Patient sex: F
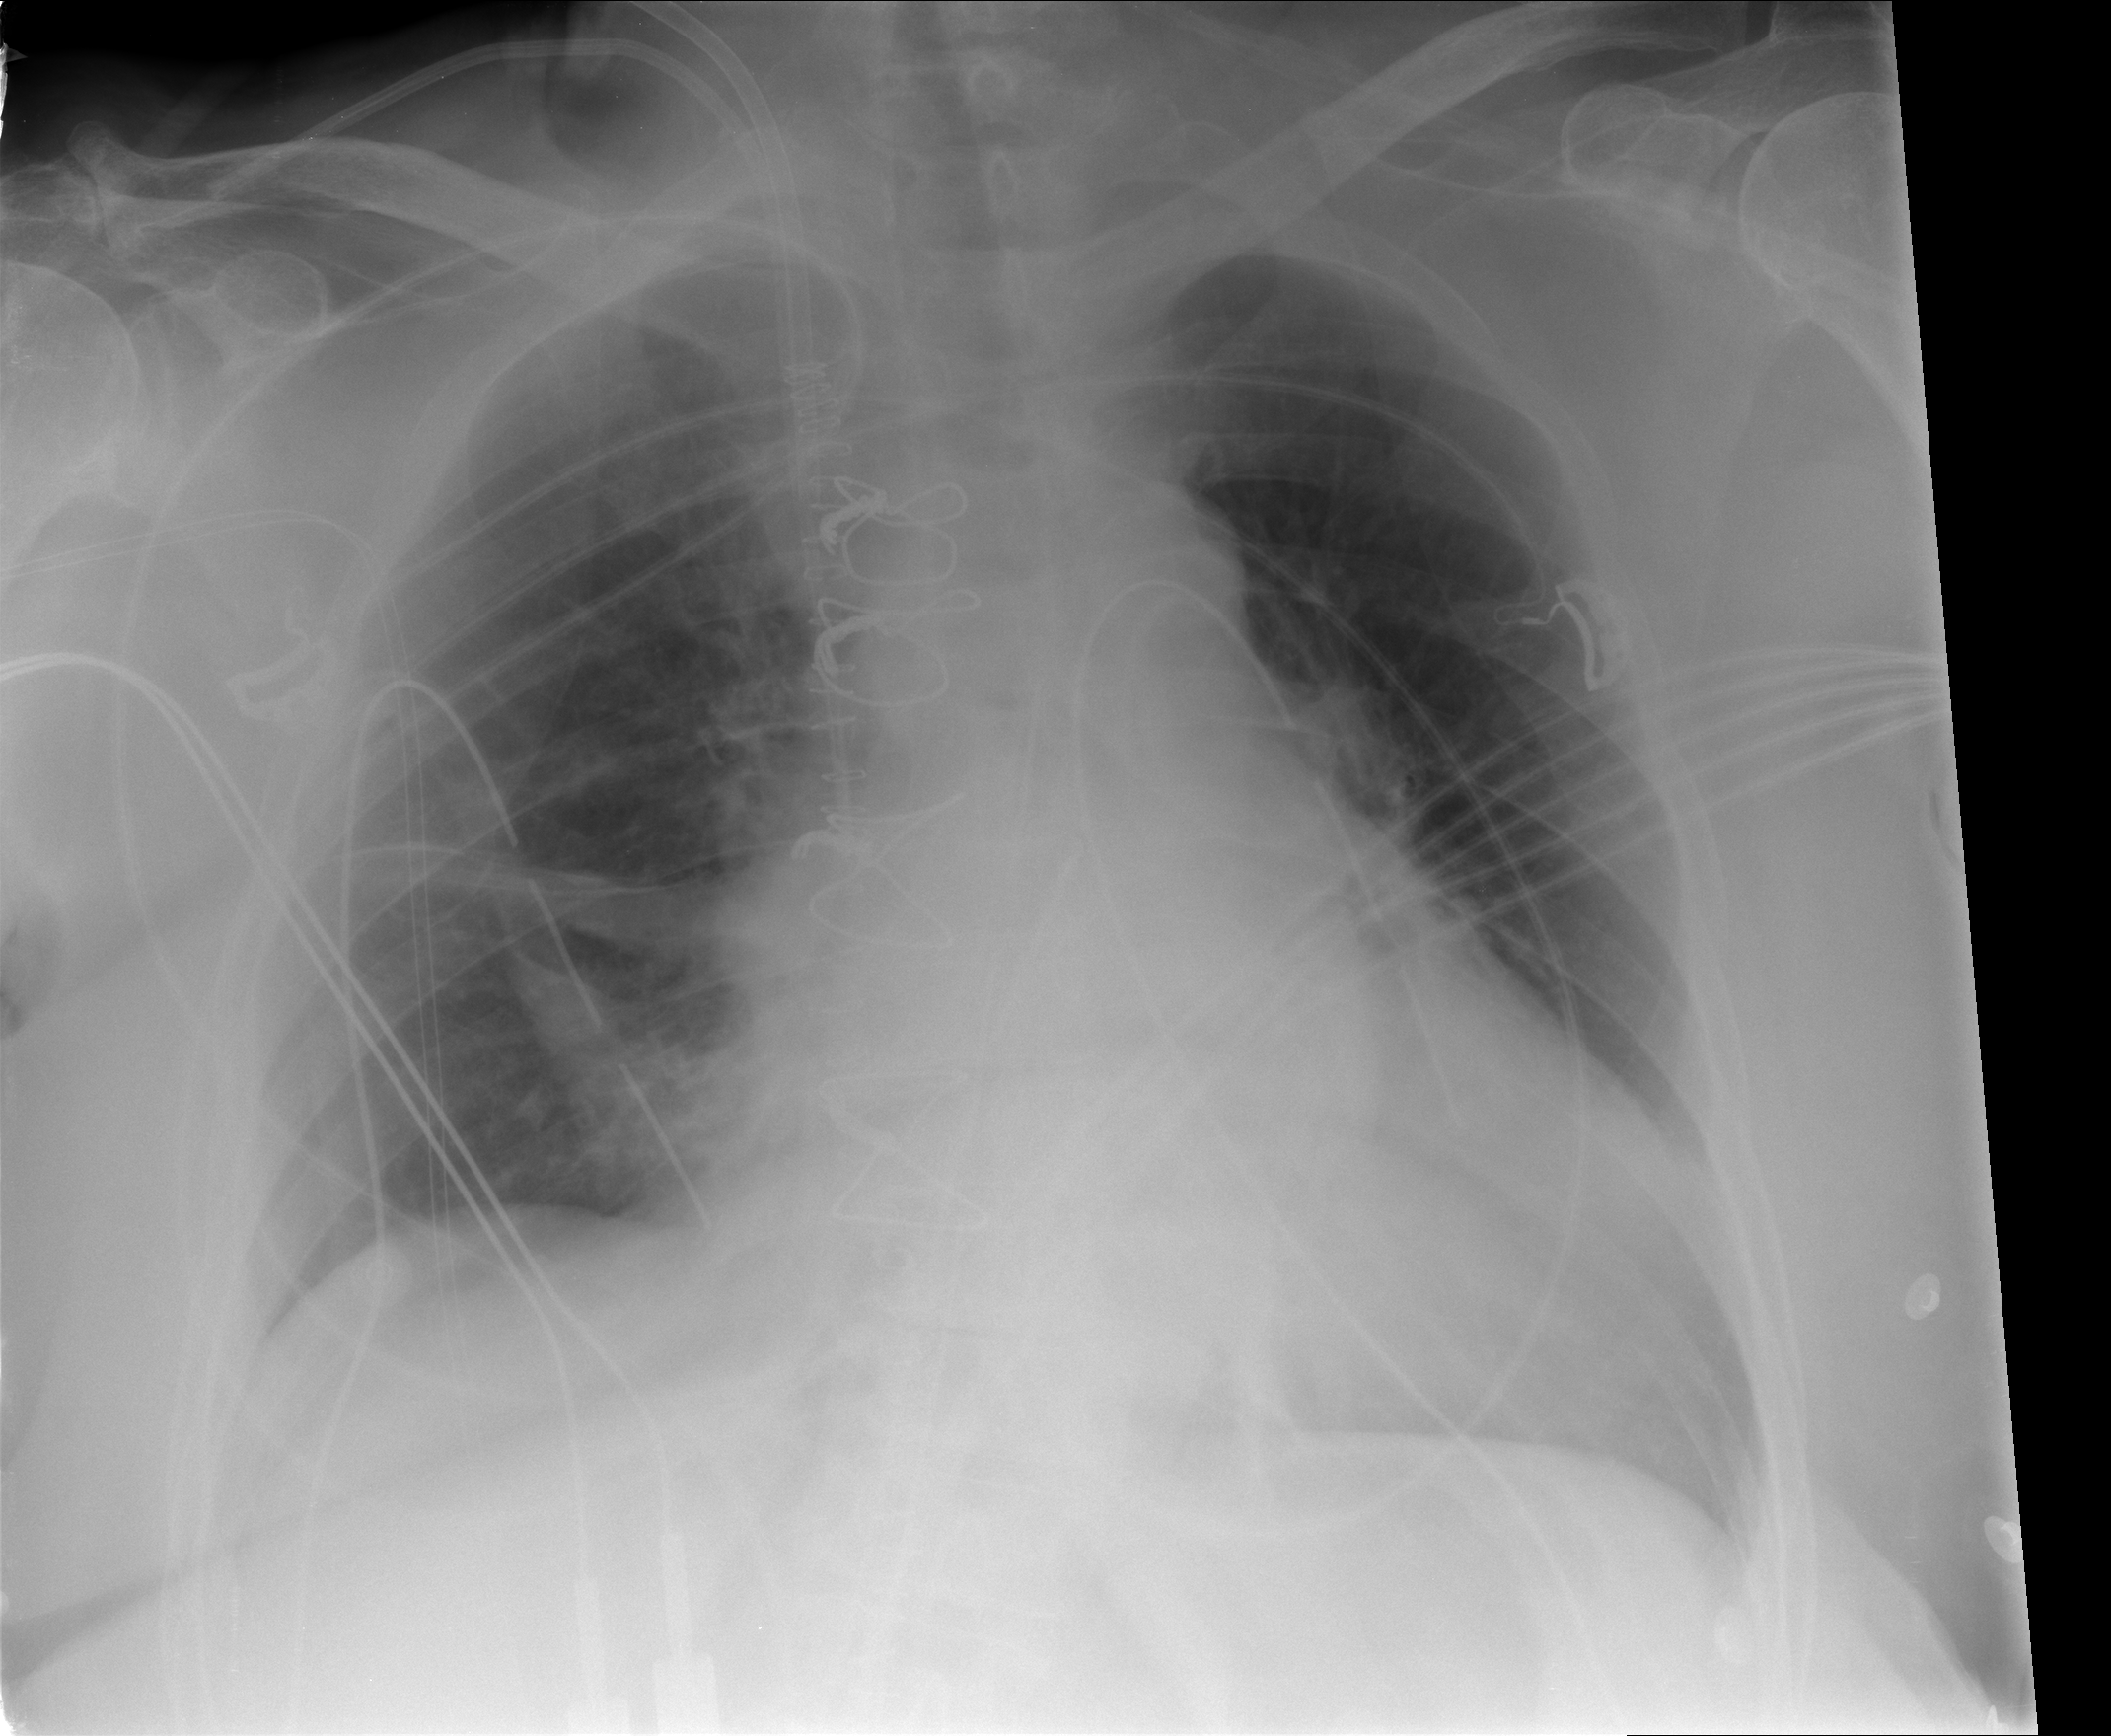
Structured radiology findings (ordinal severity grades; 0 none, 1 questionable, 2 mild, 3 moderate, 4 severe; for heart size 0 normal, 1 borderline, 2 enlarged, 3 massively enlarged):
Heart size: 2
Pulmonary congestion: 0
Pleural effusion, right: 2
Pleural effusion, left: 1
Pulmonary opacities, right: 0
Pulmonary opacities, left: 0
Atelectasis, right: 2
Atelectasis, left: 0